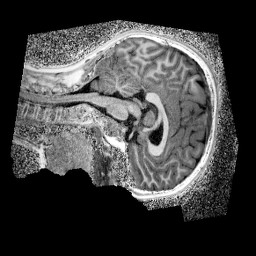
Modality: UNIT1_denoised
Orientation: sagittal
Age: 10
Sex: male
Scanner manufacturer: siemens
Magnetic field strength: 3 T
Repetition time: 4 s
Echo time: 0.00299 s